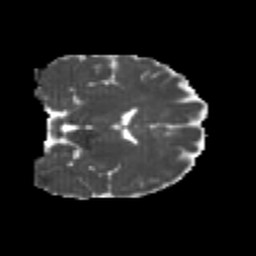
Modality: MD
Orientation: coronal
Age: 22
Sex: female
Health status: healthy
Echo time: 0.074 s